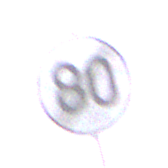
Verkehrszeichen: EndeGeschwindigkeit80
Umgebung: Outdoor, Urban
Tageszeit: SunriseSunset
Wetter: Clear
Licht: Natural
Jahreszeit: NotSpecified
Kontrast: MediumContrast